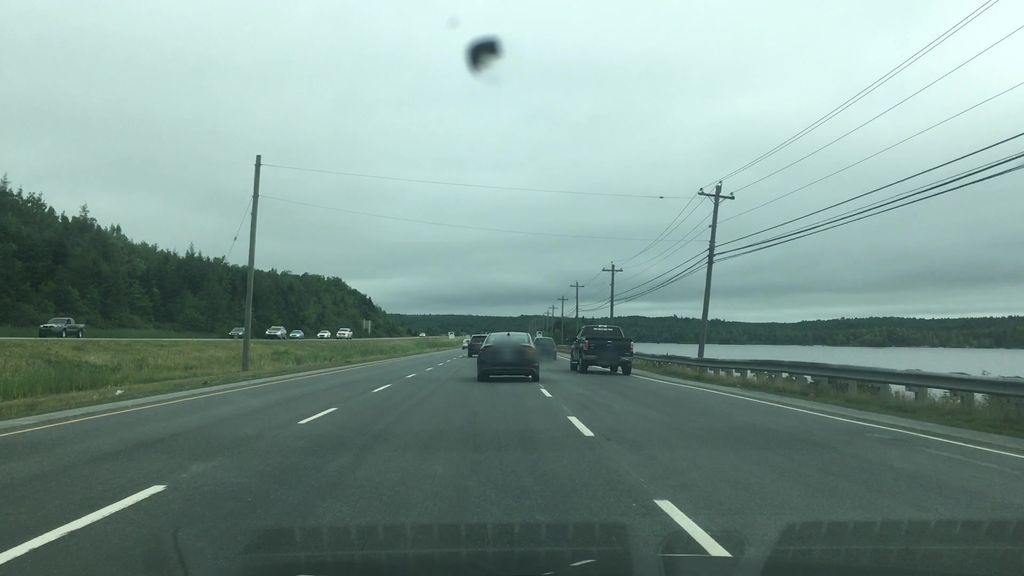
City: halifax